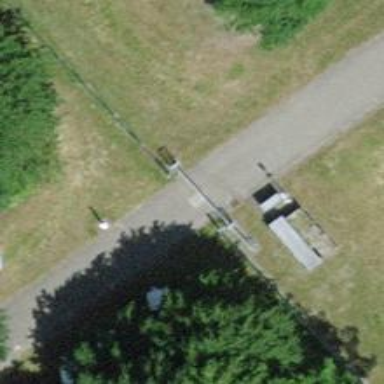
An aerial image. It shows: Gate.